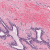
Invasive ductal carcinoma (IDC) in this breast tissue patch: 0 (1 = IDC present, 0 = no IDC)